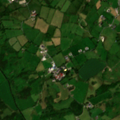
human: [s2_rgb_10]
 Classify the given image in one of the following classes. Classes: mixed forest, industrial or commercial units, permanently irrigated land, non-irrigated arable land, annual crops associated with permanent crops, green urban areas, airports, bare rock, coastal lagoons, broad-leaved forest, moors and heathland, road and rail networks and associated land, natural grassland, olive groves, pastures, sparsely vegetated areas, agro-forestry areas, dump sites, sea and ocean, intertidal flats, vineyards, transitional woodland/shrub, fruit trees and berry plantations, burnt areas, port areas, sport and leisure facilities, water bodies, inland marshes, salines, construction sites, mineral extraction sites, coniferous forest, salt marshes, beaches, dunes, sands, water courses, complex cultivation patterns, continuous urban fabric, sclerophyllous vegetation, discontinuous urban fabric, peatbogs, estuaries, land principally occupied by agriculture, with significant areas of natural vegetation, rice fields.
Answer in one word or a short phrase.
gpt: discontinuous urban fabric, pastures, land principally occupied by agriculture, with significant areas of natural vegetation